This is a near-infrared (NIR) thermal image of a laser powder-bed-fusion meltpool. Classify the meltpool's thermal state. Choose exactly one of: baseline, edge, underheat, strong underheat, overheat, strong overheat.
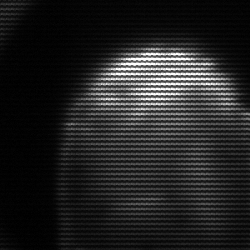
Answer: edge